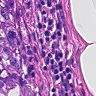
Metastatic tissue present: yes